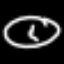
Label: clock